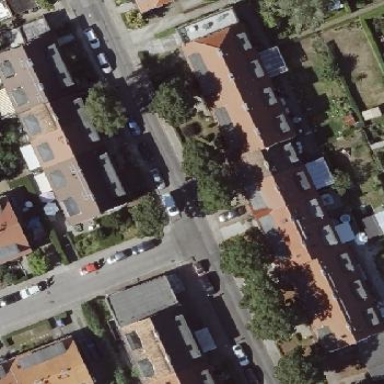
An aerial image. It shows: Terrace building with gabled roof.